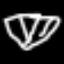
Label: diamond